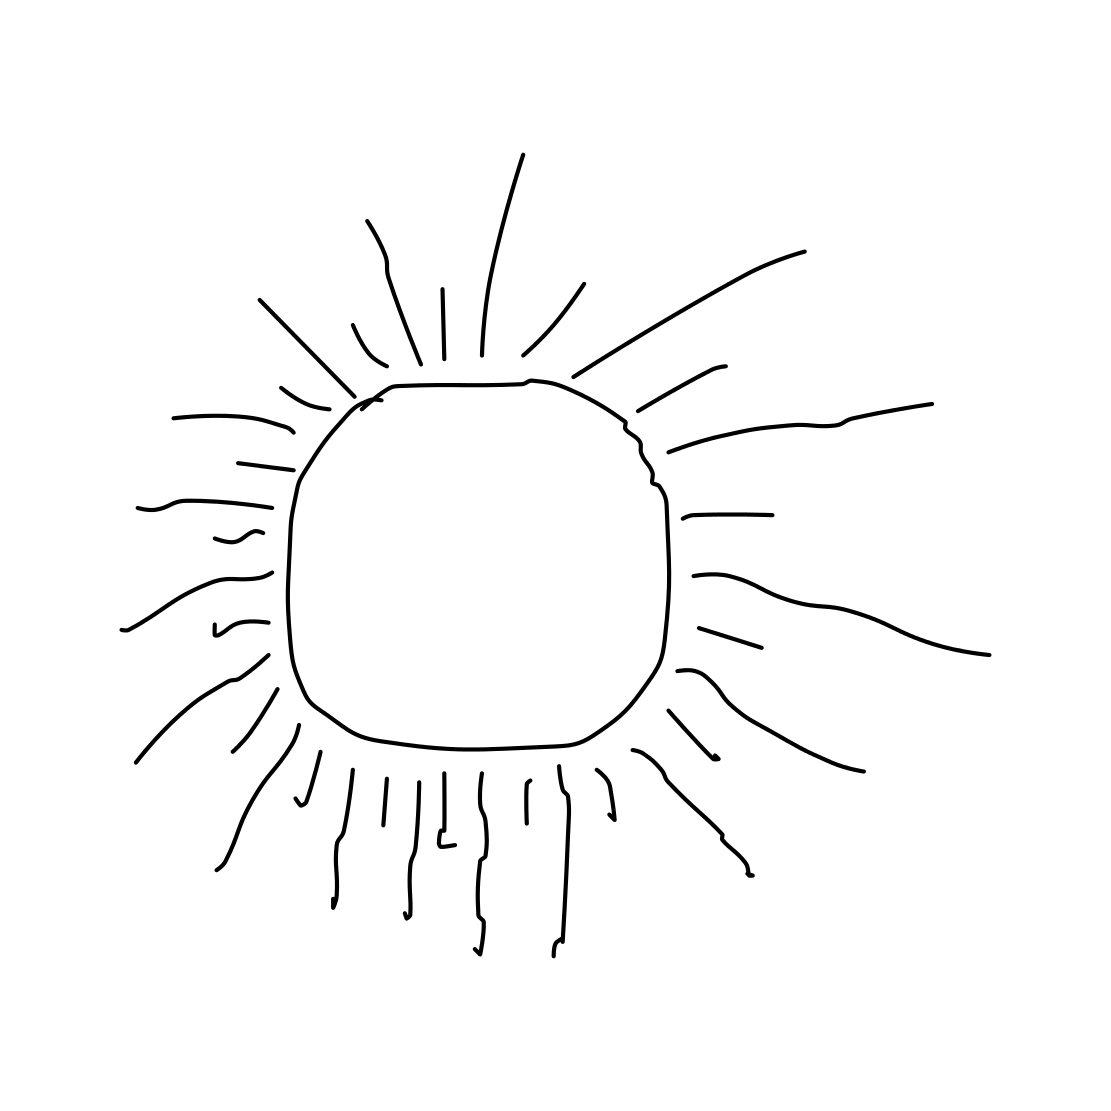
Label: sun